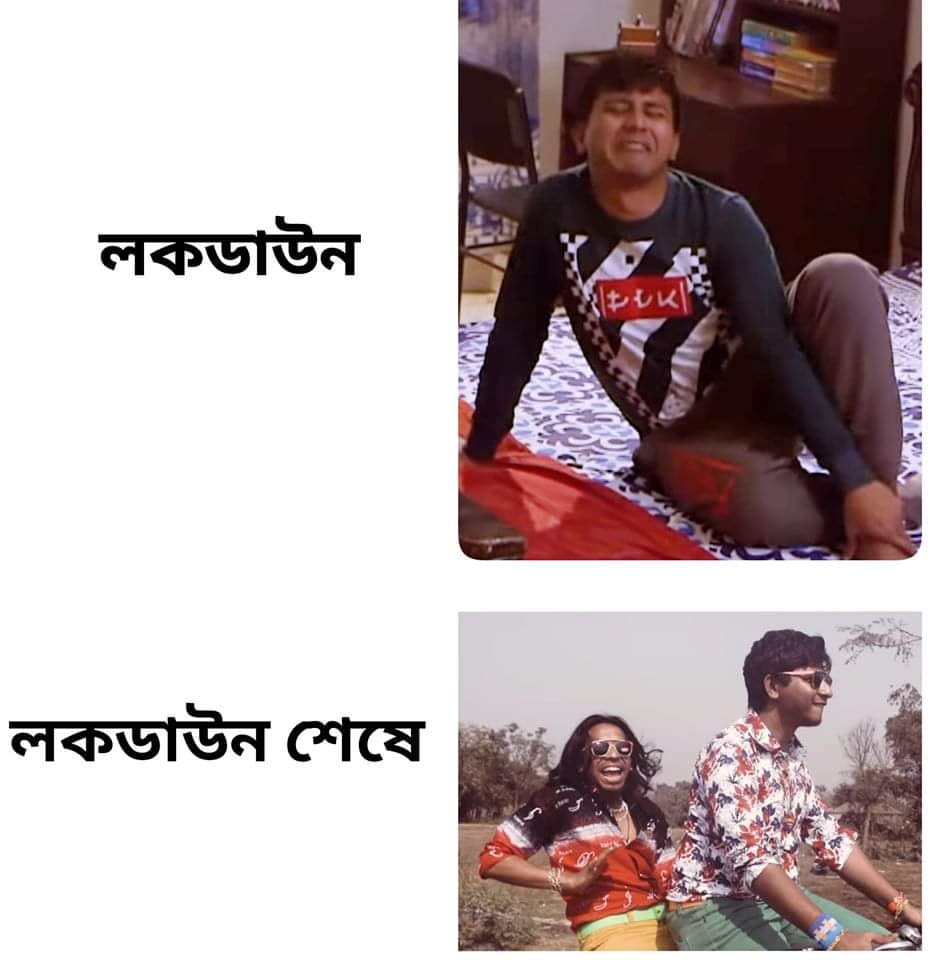
Caption: লকডাউন     লকডাউন শেষে
Label: non-hate